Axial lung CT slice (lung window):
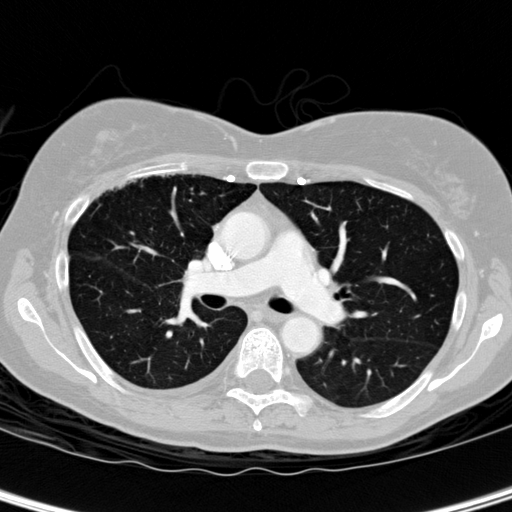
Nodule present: no